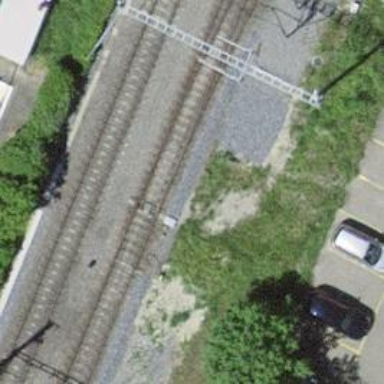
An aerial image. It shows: Railway switch.